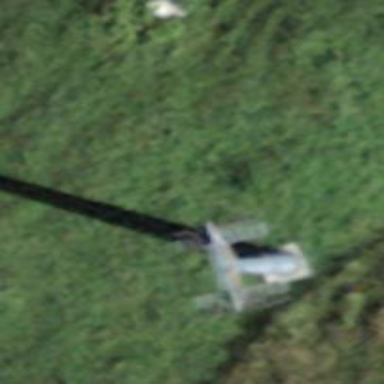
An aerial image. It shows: Pylon for aerialway.